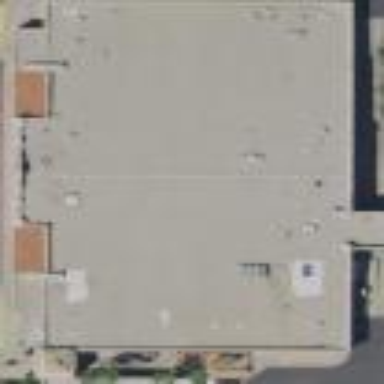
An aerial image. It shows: Supermarket building.